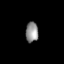
Tissue: lung
Cell type: Epithelial cells
Senescence score: 0.5764
Nuclear area (px): 255
Mean DAPI intensity: 140.851